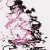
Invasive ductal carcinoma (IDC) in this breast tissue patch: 0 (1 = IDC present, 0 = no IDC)